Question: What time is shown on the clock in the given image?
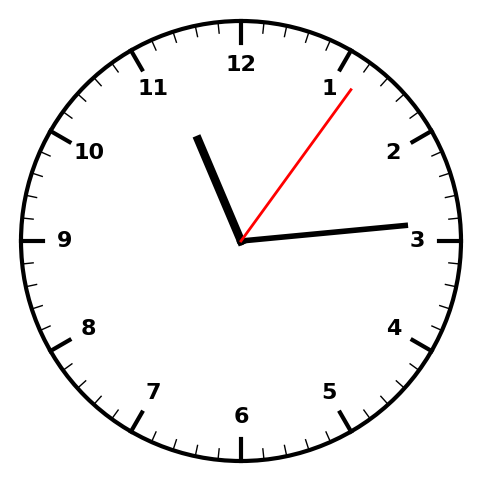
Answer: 11:14:06